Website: ulta-beauty
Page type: billing-address
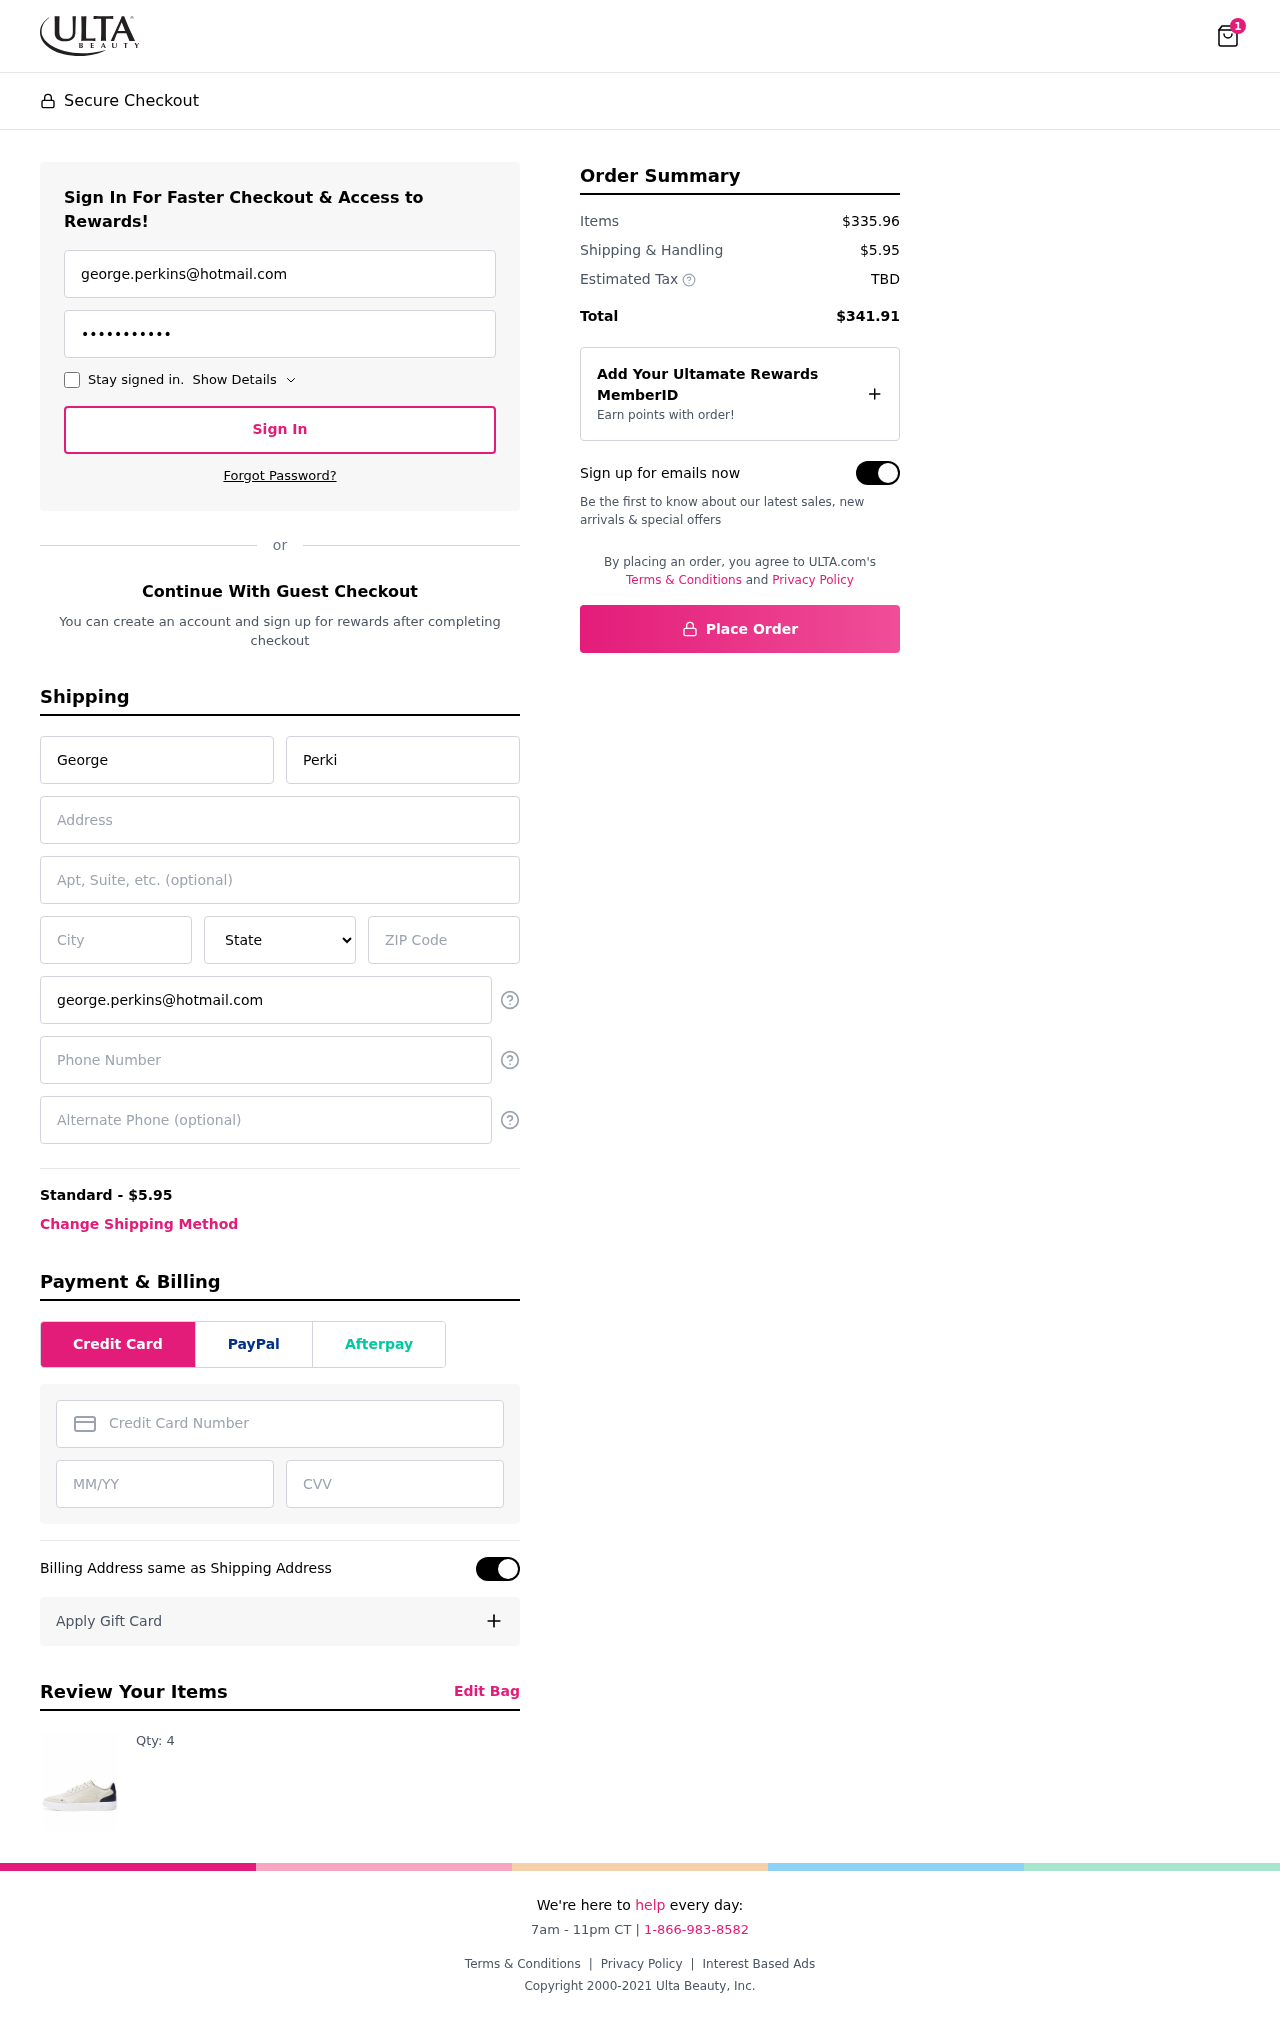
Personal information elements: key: PII_STATE
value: Arkansas
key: PII_EMAIL
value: george.perkins@hotmail.com
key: PII_FIRSTNAME
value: George
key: PII_LASTNAME
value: Perkins
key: PII_STREET
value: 615 Jenkins Mission Suite 373
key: PII_CITY
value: South Erin
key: PII_POSTCODE
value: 80711
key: PII_PHONE
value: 9635184891
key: PII_CARD_NUMBER
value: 5273 2251 1862 7209
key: PII_CARD_EXPIRY
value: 06/26
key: PII_CARD_CVV
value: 282
Product elements: key: PRODUCT1_QUANTITY
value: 4
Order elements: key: ORDER_NUM_ITEMS
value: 1
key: ORDER_SHIPPING_COST
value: $5.95
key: ORDER_SUBTOTAL
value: $335.96
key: ORDER_TOTAL
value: $341.91